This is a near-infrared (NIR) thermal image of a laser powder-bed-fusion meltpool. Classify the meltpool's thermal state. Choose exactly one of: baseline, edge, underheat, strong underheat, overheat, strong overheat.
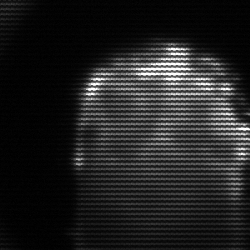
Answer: baseline